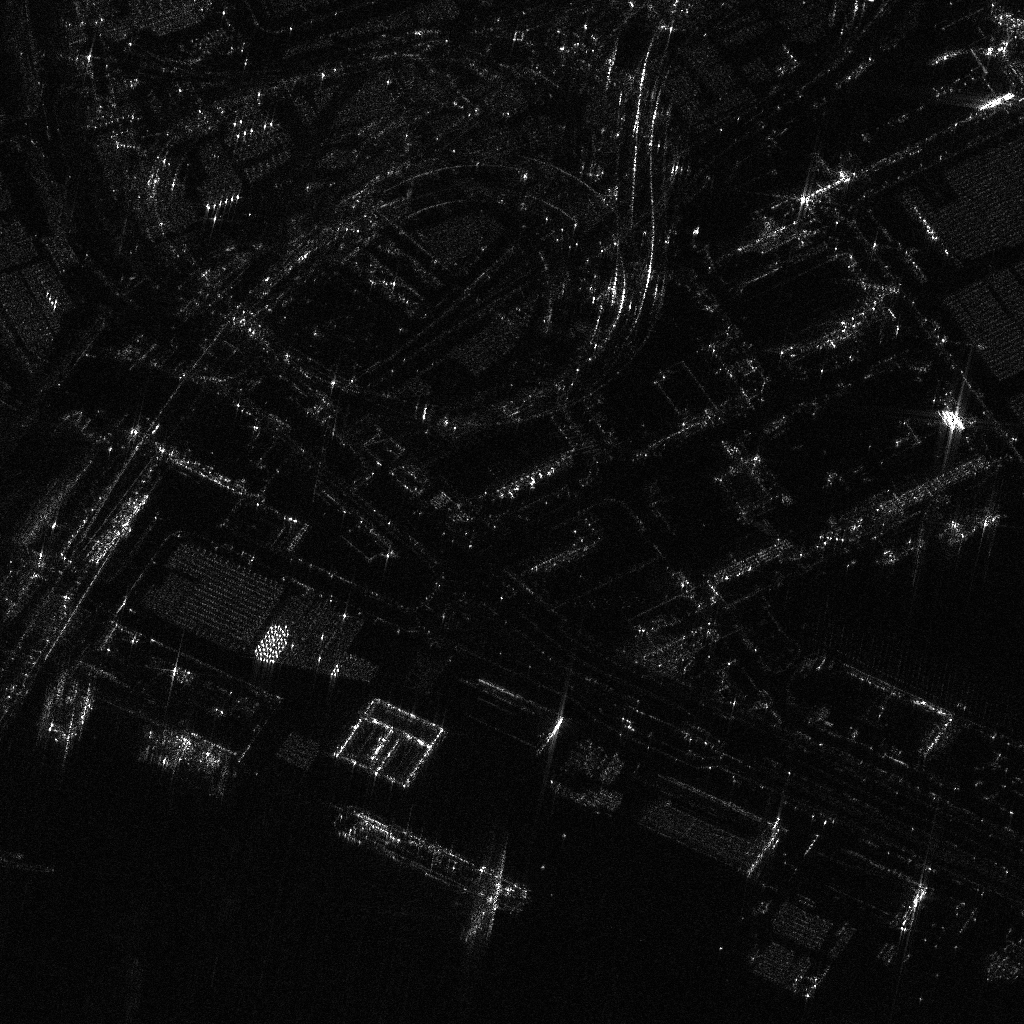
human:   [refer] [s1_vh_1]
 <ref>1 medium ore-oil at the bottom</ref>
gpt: <box>[[32, 81, 52, 85, 25]]</box>

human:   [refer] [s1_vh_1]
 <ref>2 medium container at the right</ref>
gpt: <box>[[86, 51, 88, 56, 68], [93, 48, 95, 54, 70]]</box>